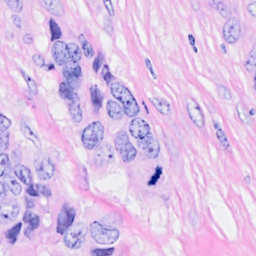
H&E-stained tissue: Breast